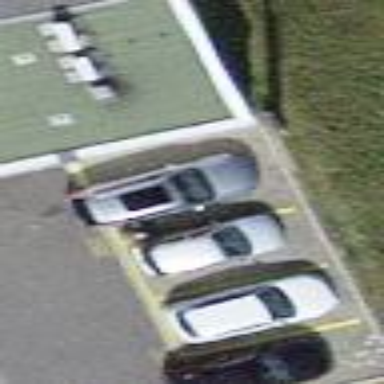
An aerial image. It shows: Parking area with paving stones.